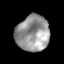
Tissue: prostate
Cell type: T cells
Senescence score: 0.3384
Nuclear area (px): 1170
Mean DAPI intensity: 150.926